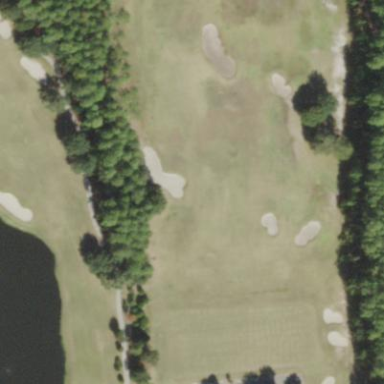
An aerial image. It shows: Scenic golf fairway.